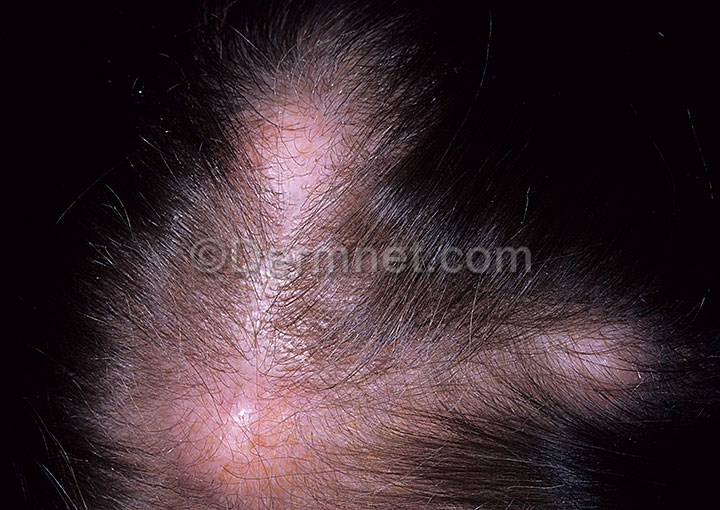
Disease: Nail Fungus and other Nail Disease